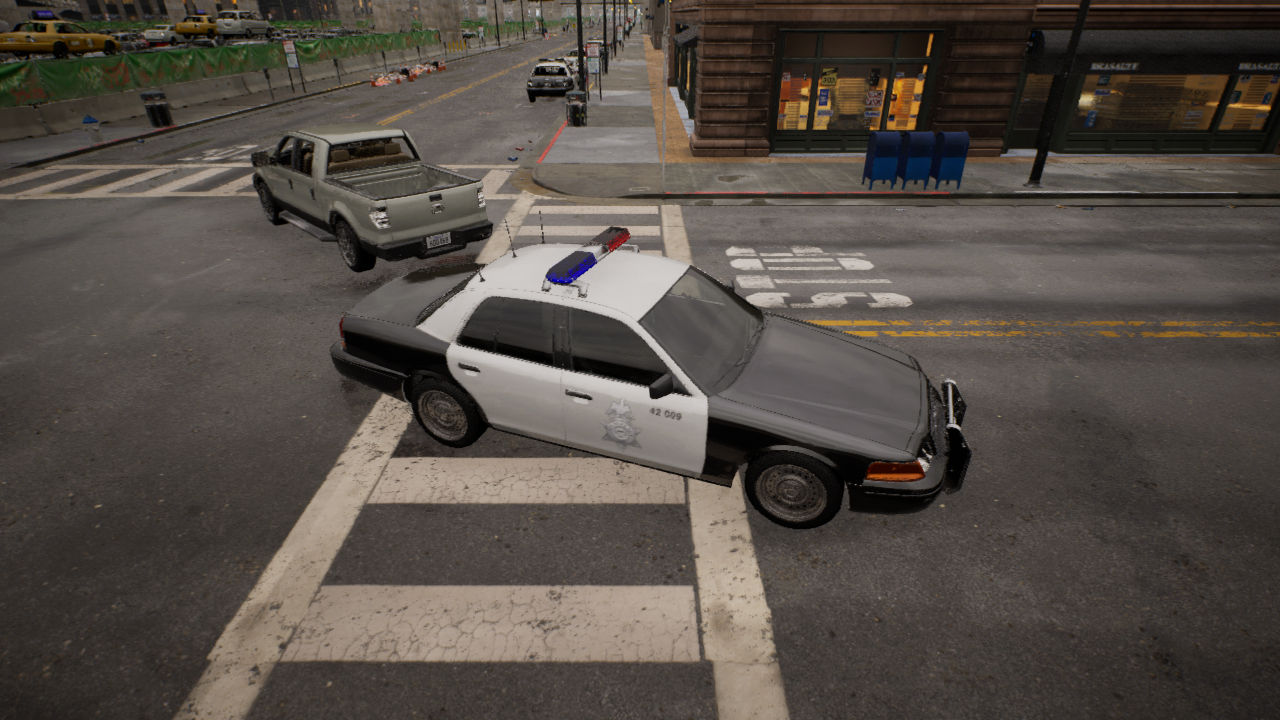
Venue: intersection
Lighting: golden hour
Vehicle rig: sedan